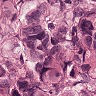
Metastatic tissue present: yes